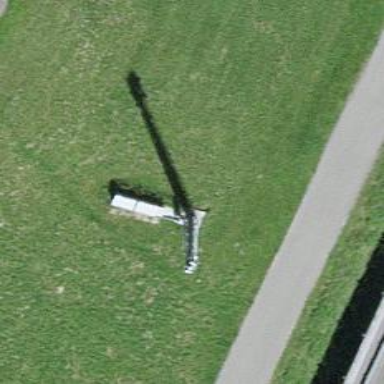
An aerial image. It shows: Mast tower used for communication.